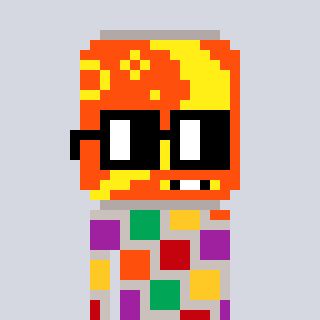
a pixel art character with square black glasses, a pop-shaped head and a foggrey-colored body on a cool background